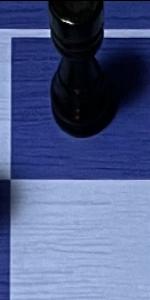
Label: Empty